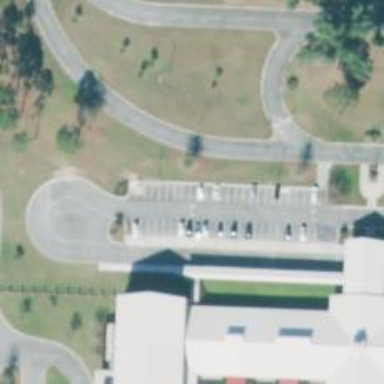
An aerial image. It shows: Parking space is available.